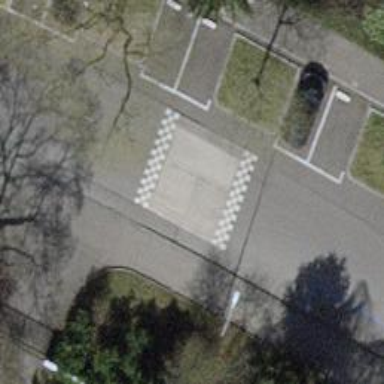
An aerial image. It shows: Traffic cushion.